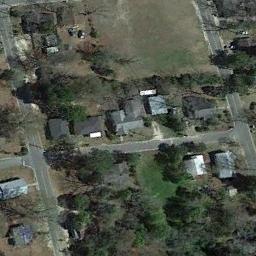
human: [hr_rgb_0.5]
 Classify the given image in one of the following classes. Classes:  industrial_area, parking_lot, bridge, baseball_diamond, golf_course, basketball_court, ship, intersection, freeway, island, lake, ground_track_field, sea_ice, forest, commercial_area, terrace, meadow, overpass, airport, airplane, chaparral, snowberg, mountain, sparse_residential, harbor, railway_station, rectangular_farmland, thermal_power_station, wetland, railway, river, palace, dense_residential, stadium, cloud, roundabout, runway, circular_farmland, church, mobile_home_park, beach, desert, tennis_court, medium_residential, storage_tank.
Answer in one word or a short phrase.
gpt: medium_residential